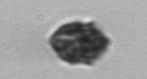
Label: Kryptoperidinium_triquetrum